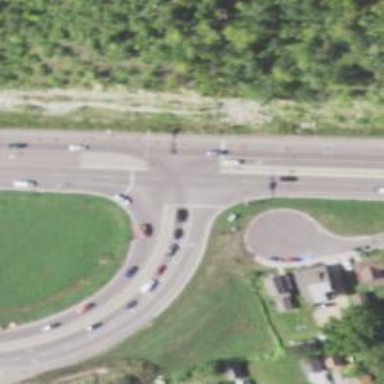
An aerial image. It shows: Asphalt road designated as trunk highway.